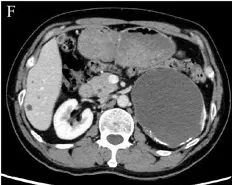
Imaging features of the left renal lesion.NP.
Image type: radiology (ct)